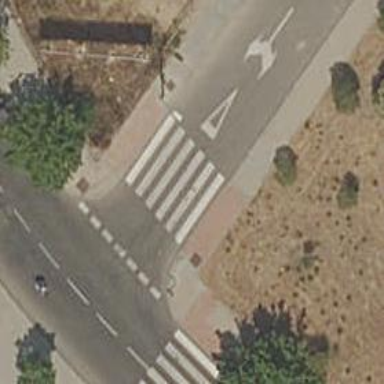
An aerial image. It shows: Uncontrolled road crossing.